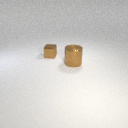
small brown metal cube behind large brown metal cylinder